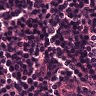
Metastatic tissue present: no